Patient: sex F, age 76
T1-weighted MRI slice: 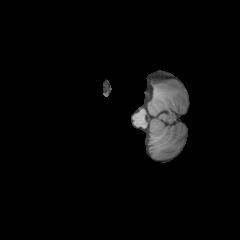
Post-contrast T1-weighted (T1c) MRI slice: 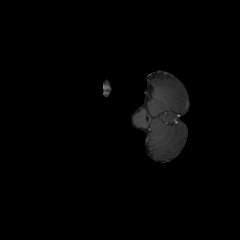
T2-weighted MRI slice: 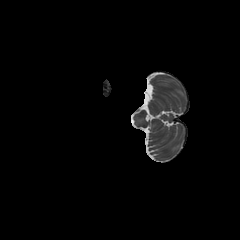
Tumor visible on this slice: no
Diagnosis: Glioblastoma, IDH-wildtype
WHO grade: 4